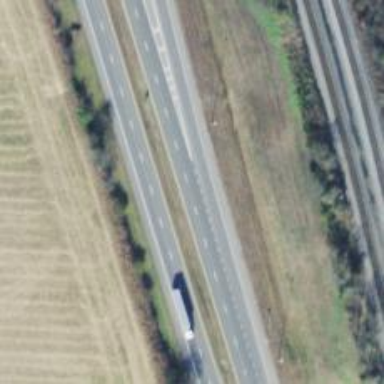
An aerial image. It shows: Trunk highway.